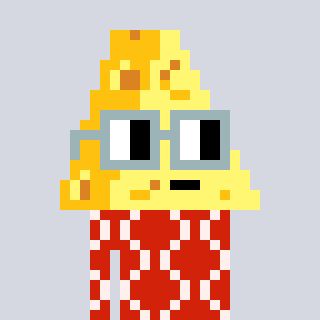
a pixel art character with square dark gray glasses, a cheese-shaped head and a red-colored body on a cool background